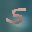
Label: 5